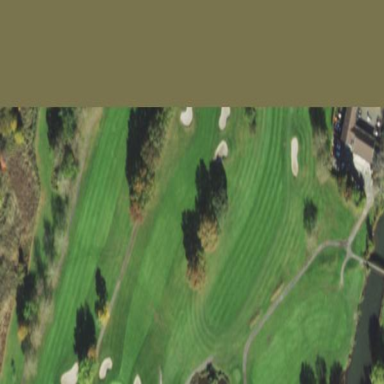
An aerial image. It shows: Grassy area designated as golf fairway.